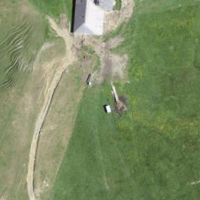
EUNIS habitat code: 26
Species observed at this site:
Stellaria graminea